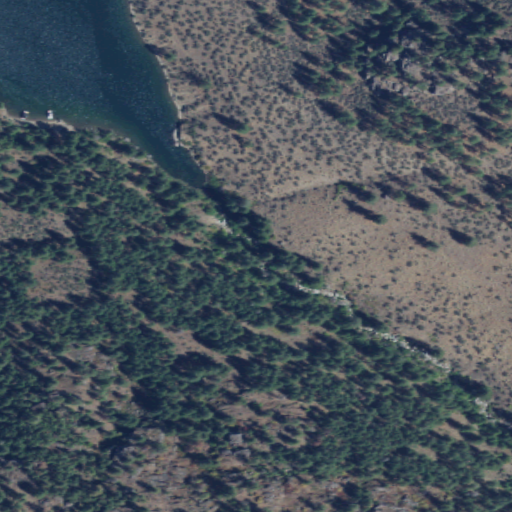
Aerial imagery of valley in Washington named Halverson Canyon containing evergreen forest, shrub, open water, and barren land